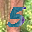
Label: 5